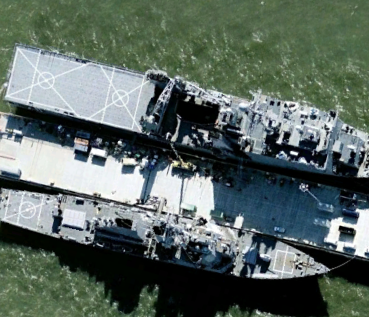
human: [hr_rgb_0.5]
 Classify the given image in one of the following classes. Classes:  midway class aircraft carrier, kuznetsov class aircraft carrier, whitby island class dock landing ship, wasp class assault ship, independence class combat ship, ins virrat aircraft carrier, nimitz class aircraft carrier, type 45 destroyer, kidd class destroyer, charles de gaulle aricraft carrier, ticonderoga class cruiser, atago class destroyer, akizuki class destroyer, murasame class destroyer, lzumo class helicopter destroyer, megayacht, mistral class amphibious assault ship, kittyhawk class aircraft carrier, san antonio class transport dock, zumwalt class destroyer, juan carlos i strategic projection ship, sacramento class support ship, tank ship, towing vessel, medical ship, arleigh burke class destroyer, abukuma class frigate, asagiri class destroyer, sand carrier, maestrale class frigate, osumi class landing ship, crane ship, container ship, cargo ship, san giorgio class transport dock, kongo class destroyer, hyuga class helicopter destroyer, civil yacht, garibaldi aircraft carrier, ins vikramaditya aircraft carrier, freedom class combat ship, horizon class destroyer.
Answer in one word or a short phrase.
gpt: Whitby Island class dock landing ship